Question:
Im getting this awful and weird error when having selected an ad hoc distribution certificiate in Xcode in the Distribute for Ad Hoc section. Anyone know how to fix this error? :-)
Thanks!
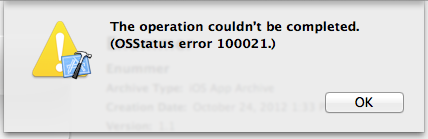
Answer: I just fixed the same error in my project. I'll explain the fix, and I'd love to know if it helps.
I had just added the <URL> to my iOS project. The problem was that I had followed the Mac OS X instructions, rather than the iOS. The Mac OS X instructions include the creation of a Copy Files Build Phase, that copies the YAJL.framework/ folder to the .app bundle.
> This is a huge mistake.

Now, what does a framework folder look like inside? It looks like this:

See those symbolic links? (The files with the curvy arrows) They are the culprits. Delete all of those out of the .app folder, and I was able to save the .ipa file with no trouble at all. Actually, you don't need the .framework/ folder in the app bundle at all. That should be compiled into the binary.
So, check your .app file. Are there any weird folders that don't need to be there? Are there any symbolic links hanging around?